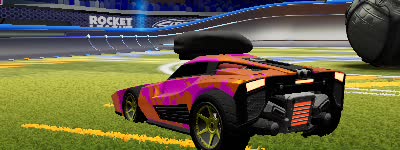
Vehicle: breakout